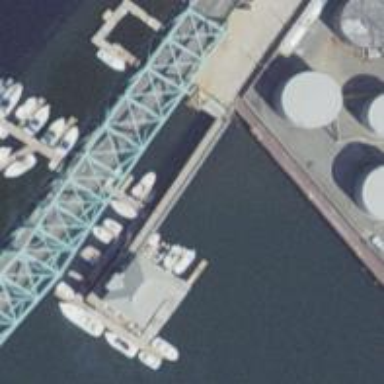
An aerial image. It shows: Man-made pier.